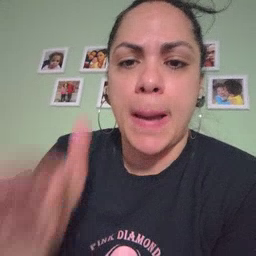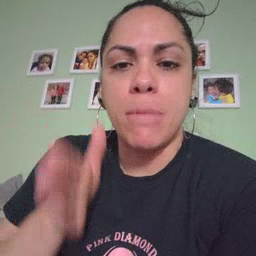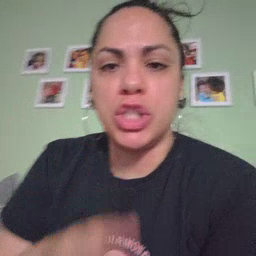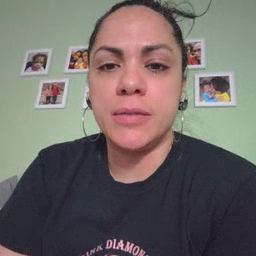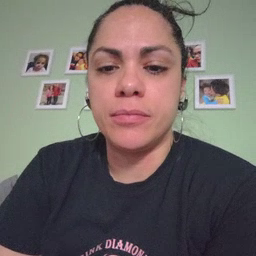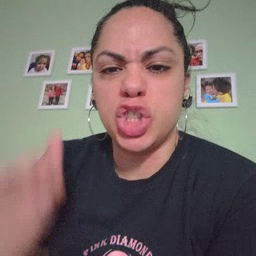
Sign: person